Question: In my App, I created subfolders under Documents, and subfolders under subfolders. So there is a Document tree. I want to get the tree in a way that I am able to list them in a tableview. They will look like the following, linear listing with different indent to show their level.

I am not sure whether there is some convenient way to get this done or not, when I am trying to do it using while loop and for loop.
Appreciate your suggestions.
Thanks.
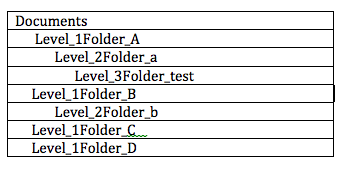
Answer: Apple provides a number of classes for file system access, and even some for recursion that you're trying to do.
I suggest that you take a look at <URL> may help as well.